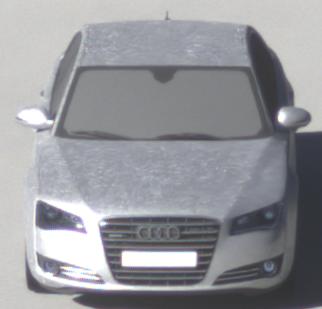
Make: Audi
Model: A8 D4
Model produced from: 2009
Model produced until: 2017
Doors: 4
Color: white
Road condition: dry road
Daytime: morning or afternoon
Contrast: high contrast